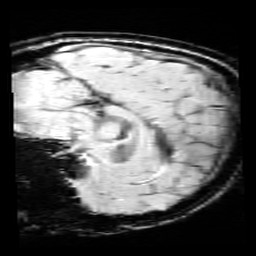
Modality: SWI
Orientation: sagittal
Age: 13
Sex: male
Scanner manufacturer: siemens
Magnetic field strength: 3 T
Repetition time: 0.027 s
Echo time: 0.02 s